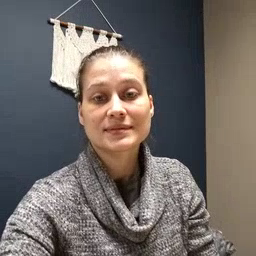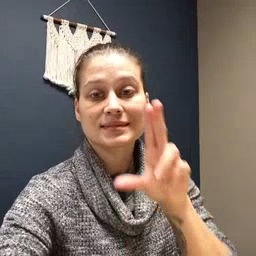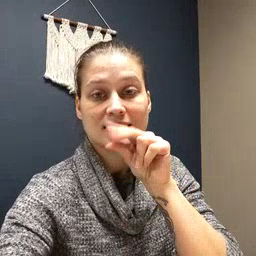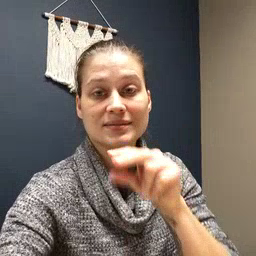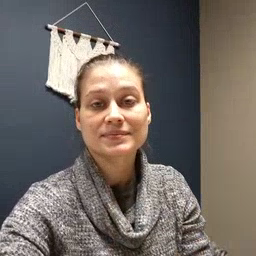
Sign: duck